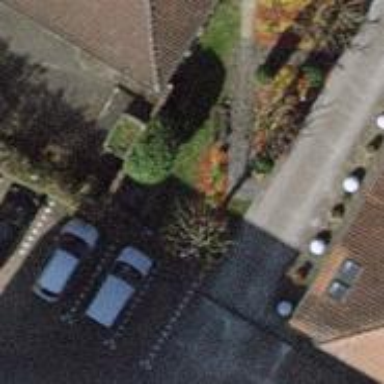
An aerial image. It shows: Garden with deciduous broadleaved trees.